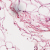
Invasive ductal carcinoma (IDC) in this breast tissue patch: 0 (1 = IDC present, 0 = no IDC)